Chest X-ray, PA view. Patient: 27 years old, sex M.
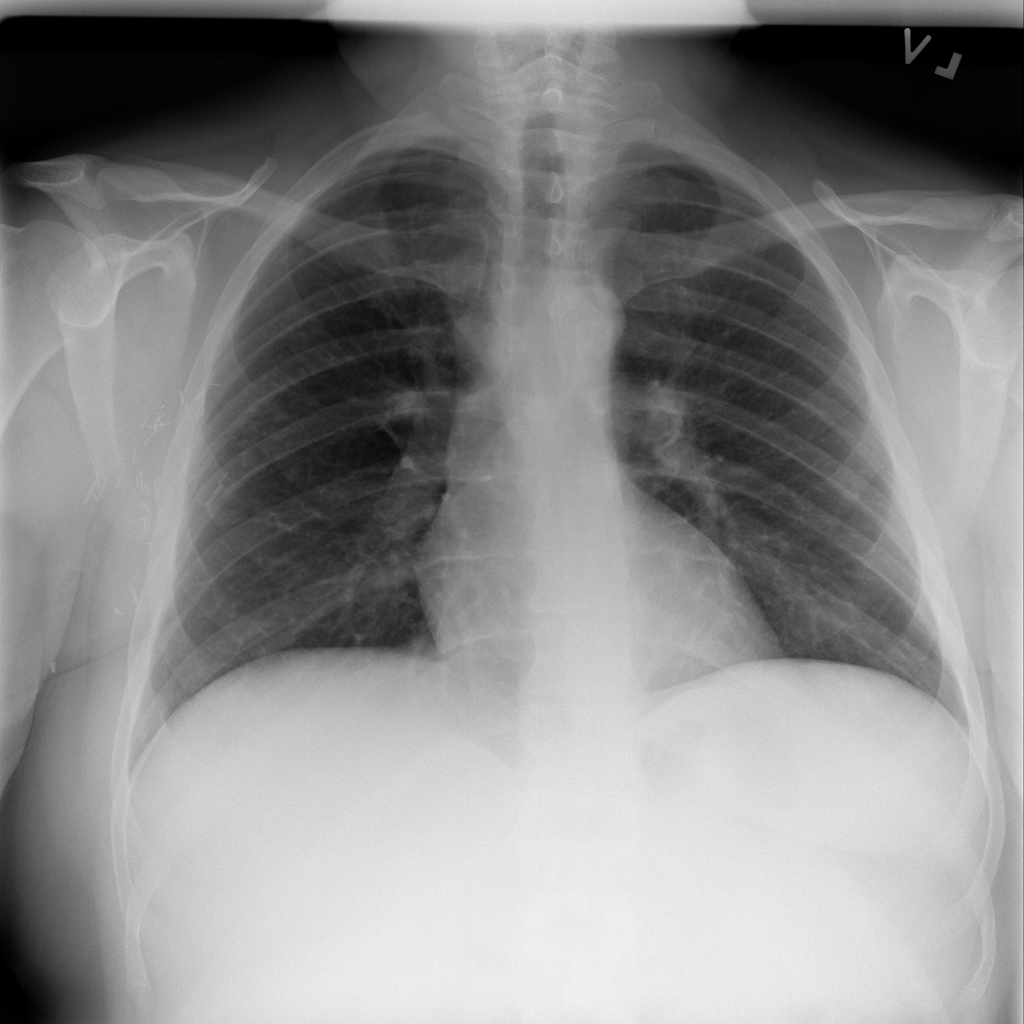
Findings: Nodule